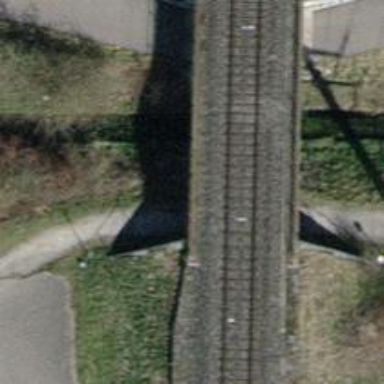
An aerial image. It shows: Railway bridge with electrified contact line. There is one track on the bridge.